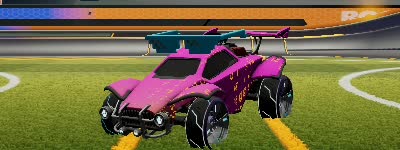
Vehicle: octane